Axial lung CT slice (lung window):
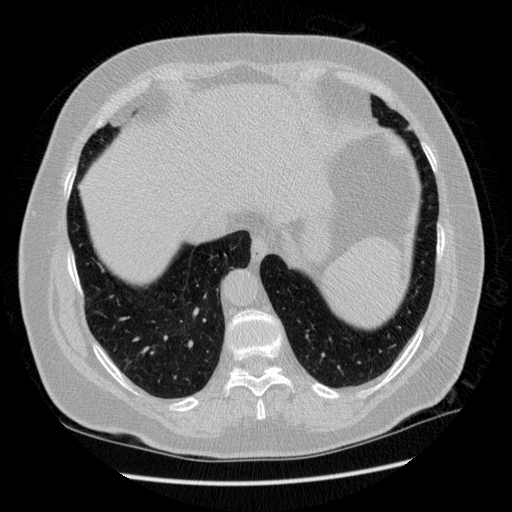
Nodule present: no